Question: I'm trying to code a method which draws a cross in JAVA. (see the photo for an example).
Here is the example:

Few Questions:
- how do I give an array the dimensions via parameter? It seems that Eclipse needs a number instead of variables for the array dimensions. I thought it is possible to give the method a parameter, how big the dimensions of the array should be.- Don't get the idea how to tell the loop which one of the array positions should be an X and which one not.- Here is my code idea so far...it does not really what it should do :) I took "1" instead of "X", so I can do it with an int array.public void drawCross(int number){
int i,j;
int array[][]=new int[40][40];'''
for(j=1;j<=number;j++){
for(i=1;i<=number;i++){
if(array[i]==array[j]){
array[i][j]=1;
System.out.print(array[i][j]+" ");
}
}
System.out.print("
");
}
'''
}
Thank you in advance.
Pete
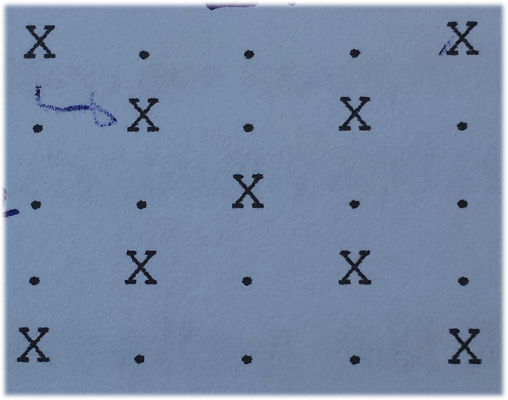
Answer: As this does not really seem homework, the solution
'''
int[][] array = new int[number][number];
for (int i = 0; i < number; i++){
for (int j = 0; j < number; j++){
if (i == j || i == number - 1 - j) {
array[i][j] = 1;
}
System.out.print(array[i][j] + " ");
}
System.out.print("
");
}
'''
1. int[][] a is the conventional way. int a[][] is syntactic sugar for C programmers.
2. In math i normally is the row, and j the column, so switched the for-loops.
3. Arrays are indexed from 0.
4. The condition should say whether one is on one of both diagonals, so only concerns the indices i and j.
5. || is OR, and && is AND (should you not already know).
6. As you see, the matrix array is not needed
So:
'''
boolean isOnDiagonal = i == j || i == number - 1 - j;
System.out.print(isOnDiagonal ? "X " : ". "); // if-then-else operator.
'''